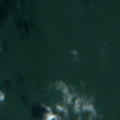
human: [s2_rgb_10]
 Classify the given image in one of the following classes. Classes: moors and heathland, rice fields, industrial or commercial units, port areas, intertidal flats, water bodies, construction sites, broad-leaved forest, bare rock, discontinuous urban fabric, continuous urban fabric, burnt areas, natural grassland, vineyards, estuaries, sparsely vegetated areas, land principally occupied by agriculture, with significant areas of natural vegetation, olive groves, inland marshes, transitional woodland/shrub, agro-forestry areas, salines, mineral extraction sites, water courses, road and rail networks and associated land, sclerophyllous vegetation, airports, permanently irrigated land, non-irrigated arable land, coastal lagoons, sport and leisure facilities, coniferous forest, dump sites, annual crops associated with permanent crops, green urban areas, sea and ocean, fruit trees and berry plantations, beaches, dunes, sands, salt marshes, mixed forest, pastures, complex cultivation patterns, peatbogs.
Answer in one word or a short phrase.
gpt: sea and ocean